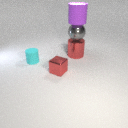
large red metal cylinder behind small cyan rubber cylinder